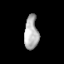
Tissue: skin
Cell type: T cells
Senescence score: 0.7031
Nuclear area (px): 458
Mean DAPI intensity: 179.904